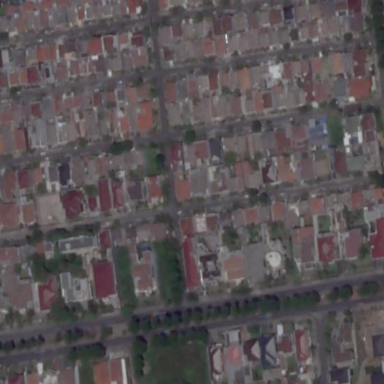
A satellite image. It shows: Residential area.